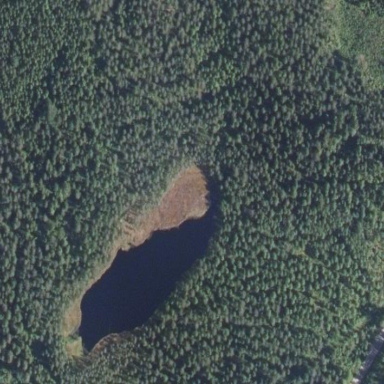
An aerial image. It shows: Serene lake.